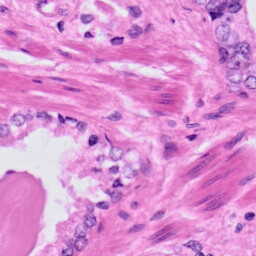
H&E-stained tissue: Prostate